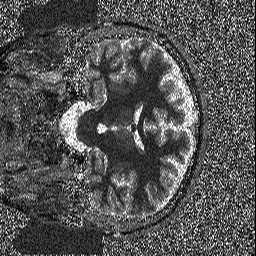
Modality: T1map
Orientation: coronal
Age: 41
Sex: male
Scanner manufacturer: siemens
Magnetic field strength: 3 T
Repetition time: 5 s
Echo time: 0.00298 s